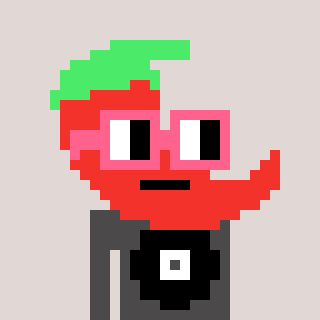
a pixel art character with square pink glasses, a chilli-shaped head and a grayscale-colored body on a warm background